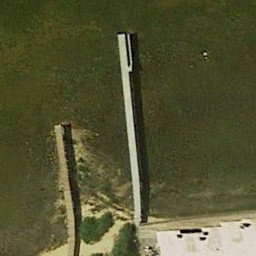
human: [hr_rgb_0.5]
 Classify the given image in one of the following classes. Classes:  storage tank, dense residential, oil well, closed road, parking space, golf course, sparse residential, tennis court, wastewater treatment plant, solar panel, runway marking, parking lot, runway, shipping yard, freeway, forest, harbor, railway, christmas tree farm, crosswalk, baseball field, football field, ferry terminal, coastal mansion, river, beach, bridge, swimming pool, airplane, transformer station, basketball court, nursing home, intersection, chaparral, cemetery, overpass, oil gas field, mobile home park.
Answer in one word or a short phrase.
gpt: ferry terminal